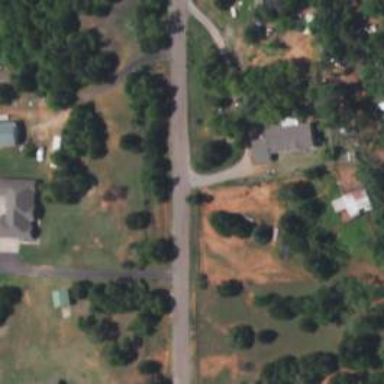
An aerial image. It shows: Residential road.